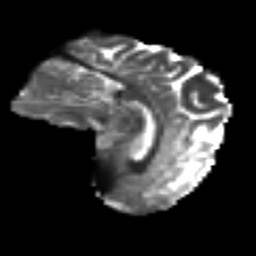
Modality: T2w
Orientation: sagittal
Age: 29
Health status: ill
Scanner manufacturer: philips
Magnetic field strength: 3 T
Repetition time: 9 s
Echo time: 0.127 s